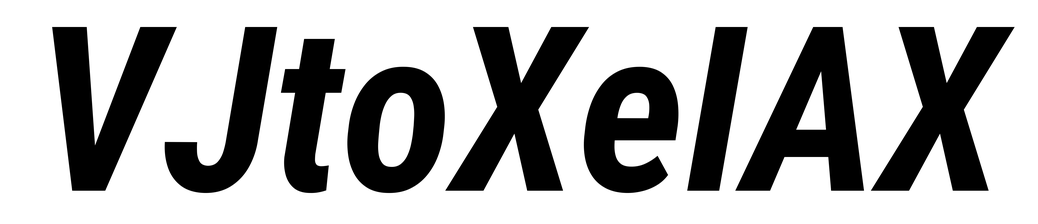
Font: Roboto-Italic_Condensed_Bold_Italic